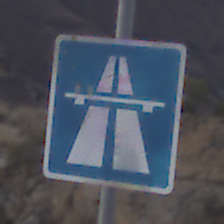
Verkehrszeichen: Autobahn
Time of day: Dusk
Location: Outdoor (Nature)
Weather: Clear
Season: NotSpecified
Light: Natural